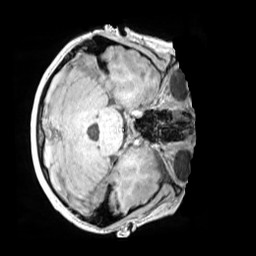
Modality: MP2RAGE
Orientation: axial
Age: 10
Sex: male
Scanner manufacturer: siemens
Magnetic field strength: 3 T
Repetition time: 4 s
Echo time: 0.00303 s